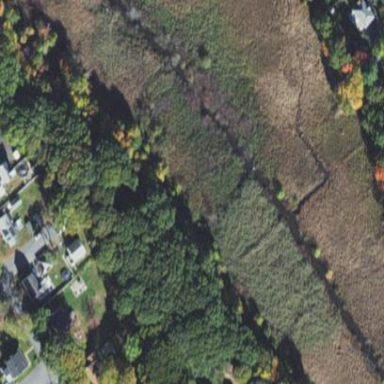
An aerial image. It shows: Beautiful wet meadow natural wetland.